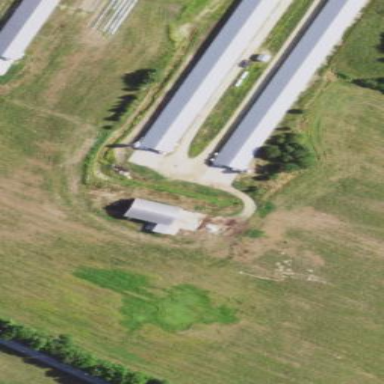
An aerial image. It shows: Farm auxiliary building.